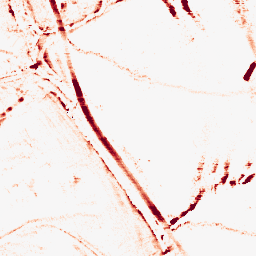
Category: morphological
Decomposition family: morphological_rect
Decomposition parameters: operation: opening
width: 10
height: 5
Upsampling method: quadratic
Upsampling parameters: scale: 4
Upsampling scale: 4